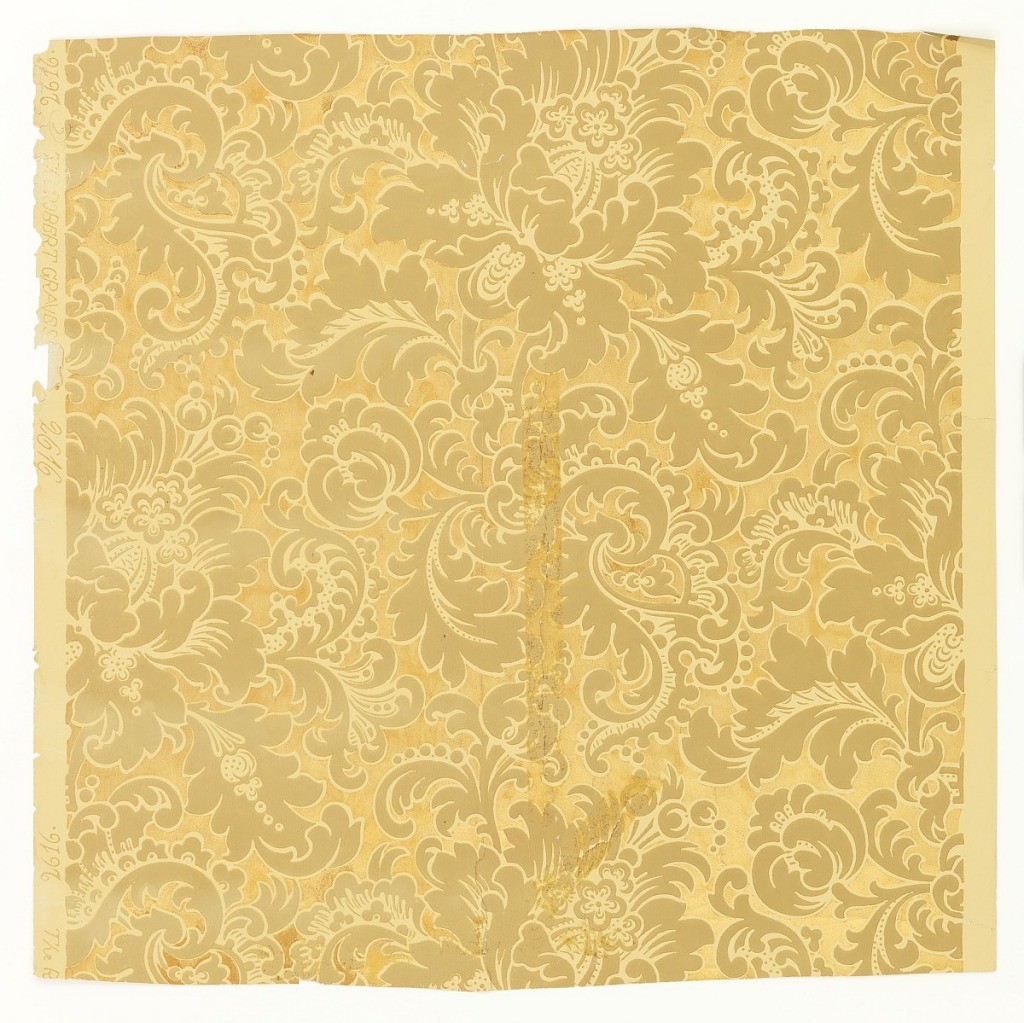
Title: Sidewall
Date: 1875–1900
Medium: Machine-printed
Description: On metallic gold ground, large fantastic flowers with feathered and plume-like leaves in tan and white.